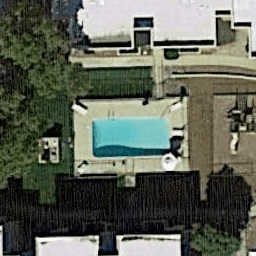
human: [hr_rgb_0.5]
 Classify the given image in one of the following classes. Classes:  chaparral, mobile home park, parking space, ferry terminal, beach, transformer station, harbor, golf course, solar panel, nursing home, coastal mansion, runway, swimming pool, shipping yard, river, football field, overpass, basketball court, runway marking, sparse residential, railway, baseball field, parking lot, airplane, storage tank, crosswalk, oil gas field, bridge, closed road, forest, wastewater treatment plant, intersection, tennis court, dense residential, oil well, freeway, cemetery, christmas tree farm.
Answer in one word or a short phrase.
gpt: swimming pool